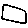
Label: square